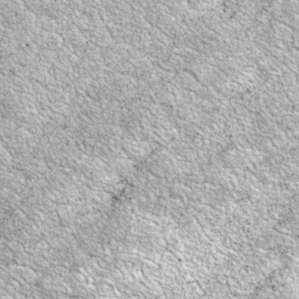
Label: non_frost